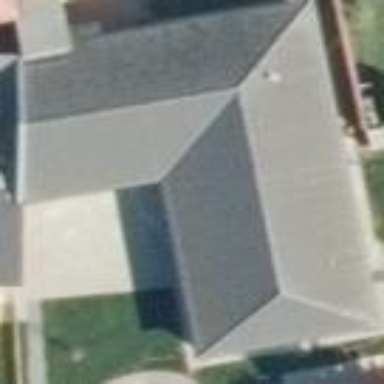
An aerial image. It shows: Civic building with gabled roof.